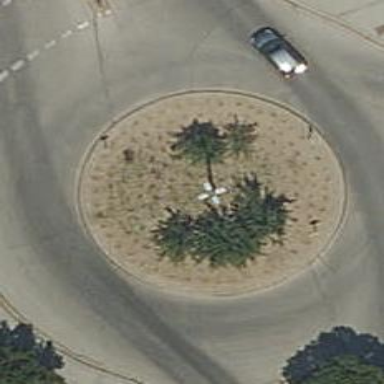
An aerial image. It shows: Residential road that intersects with roundabout.